Question: I have bunch of tile images inside the folder called "Tiles"
I need to extract one image at a time from that folder, and set it to UIView object.
I am stuck on how to get the image from inside that folder.
Can anyone help do this in Swift?

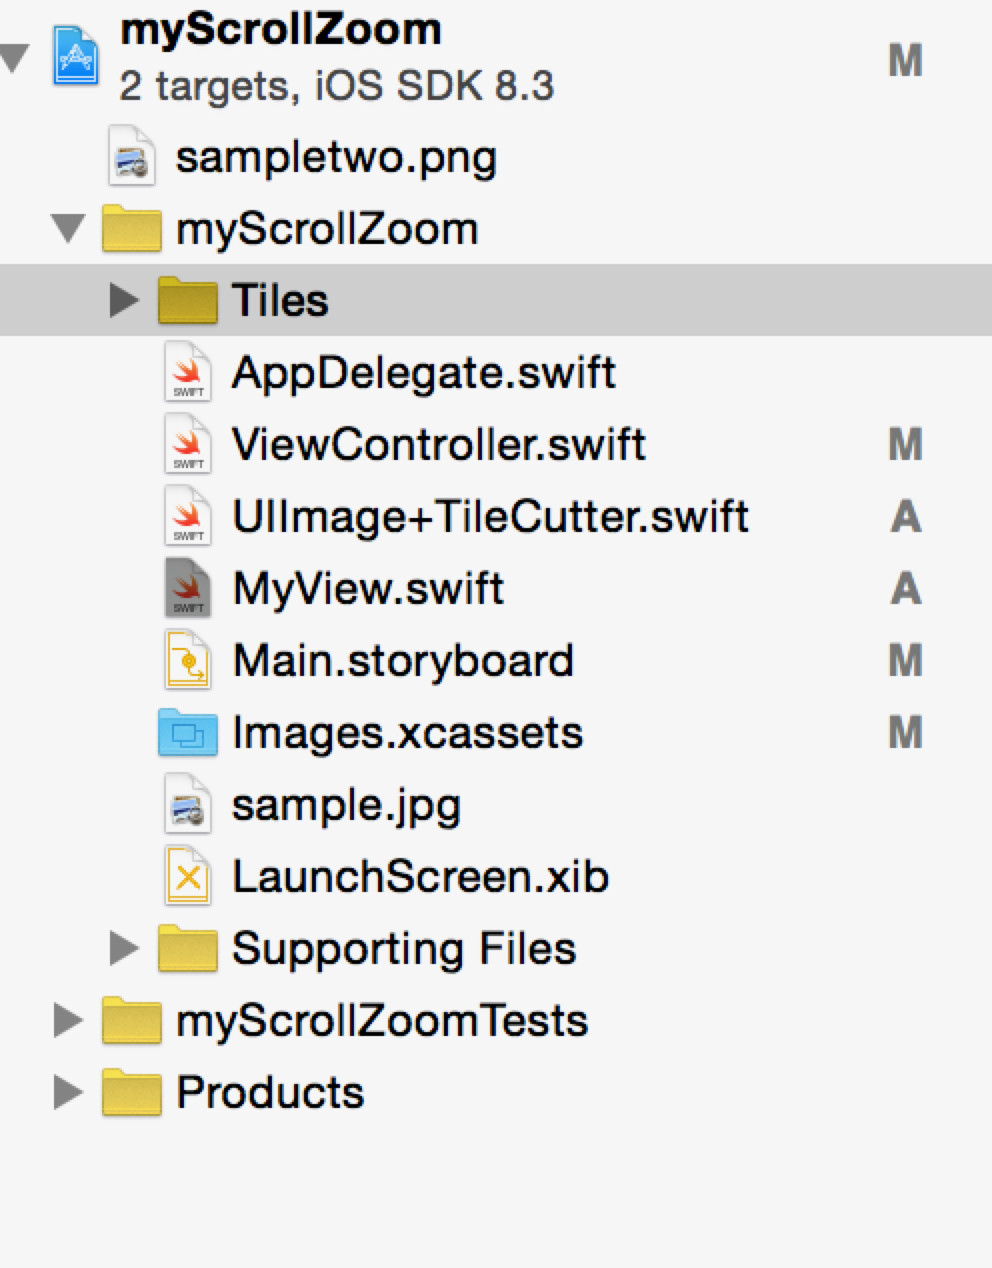
Answer: If you have the image name,you can just access the image in this folder like this
'''
let image = UIImage(named: "image.png")
'''
Or this
'''
let imageURL = NSBundle.mainBundle().URLForResource("image", withExtension: "png")
let image = UIImage(contentsOfFile: imageURL!.path!)
'''
'''
let imageArray = NSBundle.mainBundle().URLsForResourcesWithExtension("png", subdirectory: "Titles") as! [NSURL]
'''
This will return an urlArray of png inside Titles folder.You can use 'contentsOfFile' as show before to access image